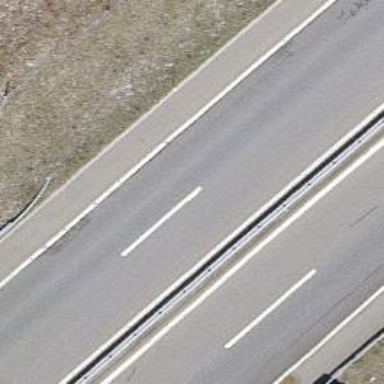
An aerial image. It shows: Trunk highway.